Aerial crown-view tile of a tropical tree (Barro Colorado Island, Panama), acquired 20250818:
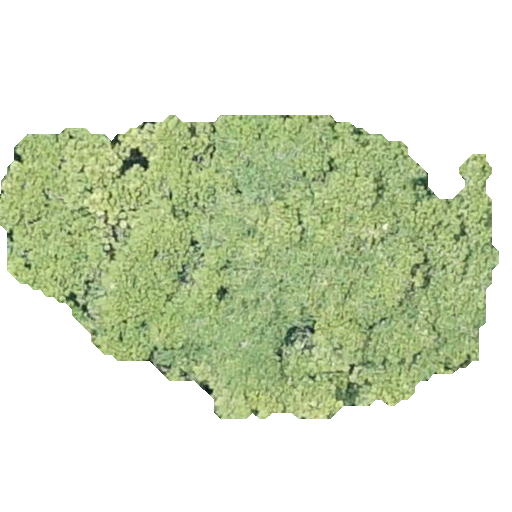
Species: Sterculia apetala
GBIF accepted scientific name: Sterculia apetala
Crown area: 164.324 m²